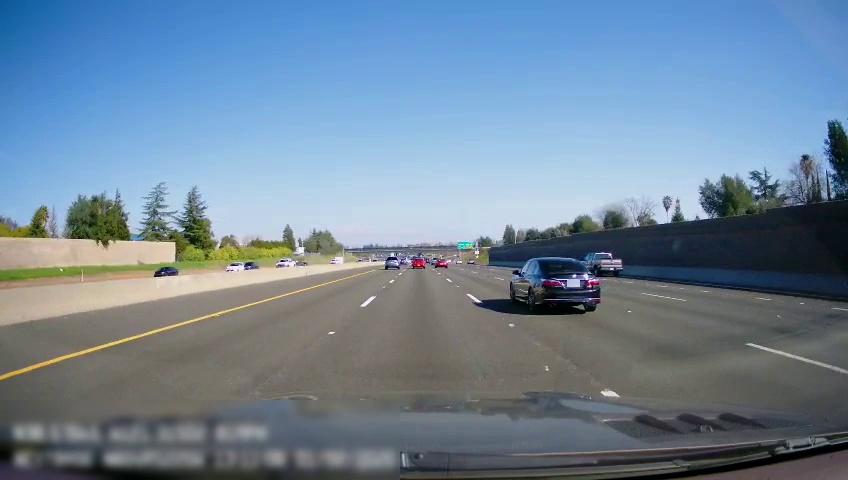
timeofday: Day
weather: Sunny
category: Drivable Space
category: Vehicles | Car
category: Vehicles | Car
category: Vehicles | Truck
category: Vehicles | Truck
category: Vehicles | Other LV
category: Vehicles | Truck
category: Vehicles | Car
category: Vehicles | Car
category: Vehicles | SUV
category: Vehicles | SUV
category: Vehicles | Truck
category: Vehicles | SUV
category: Lanes | Alternate Lane
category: Lanes | Current Lane
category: Lanes | Current Lane
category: Lanes | Alternate Lane
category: Lanes | Alternate Lane
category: Lanes | Alternate Lane
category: Traffic | Signs